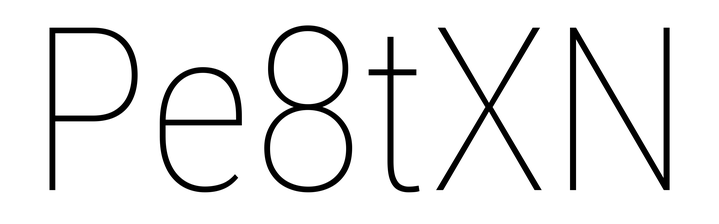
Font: Roboto_Condensed_Thin